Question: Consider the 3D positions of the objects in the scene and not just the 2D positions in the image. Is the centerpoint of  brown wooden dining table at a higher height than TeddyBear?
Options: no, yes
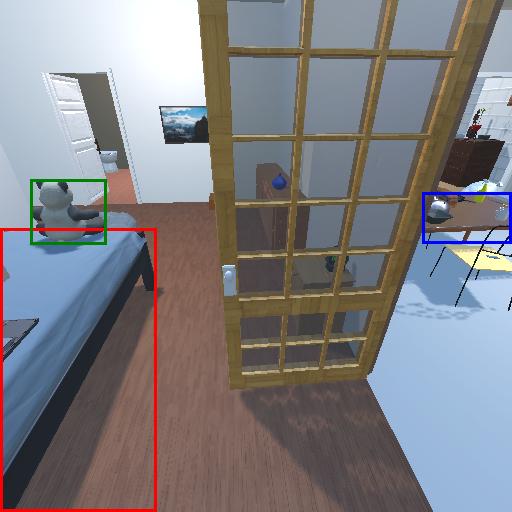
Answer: no